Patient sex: F
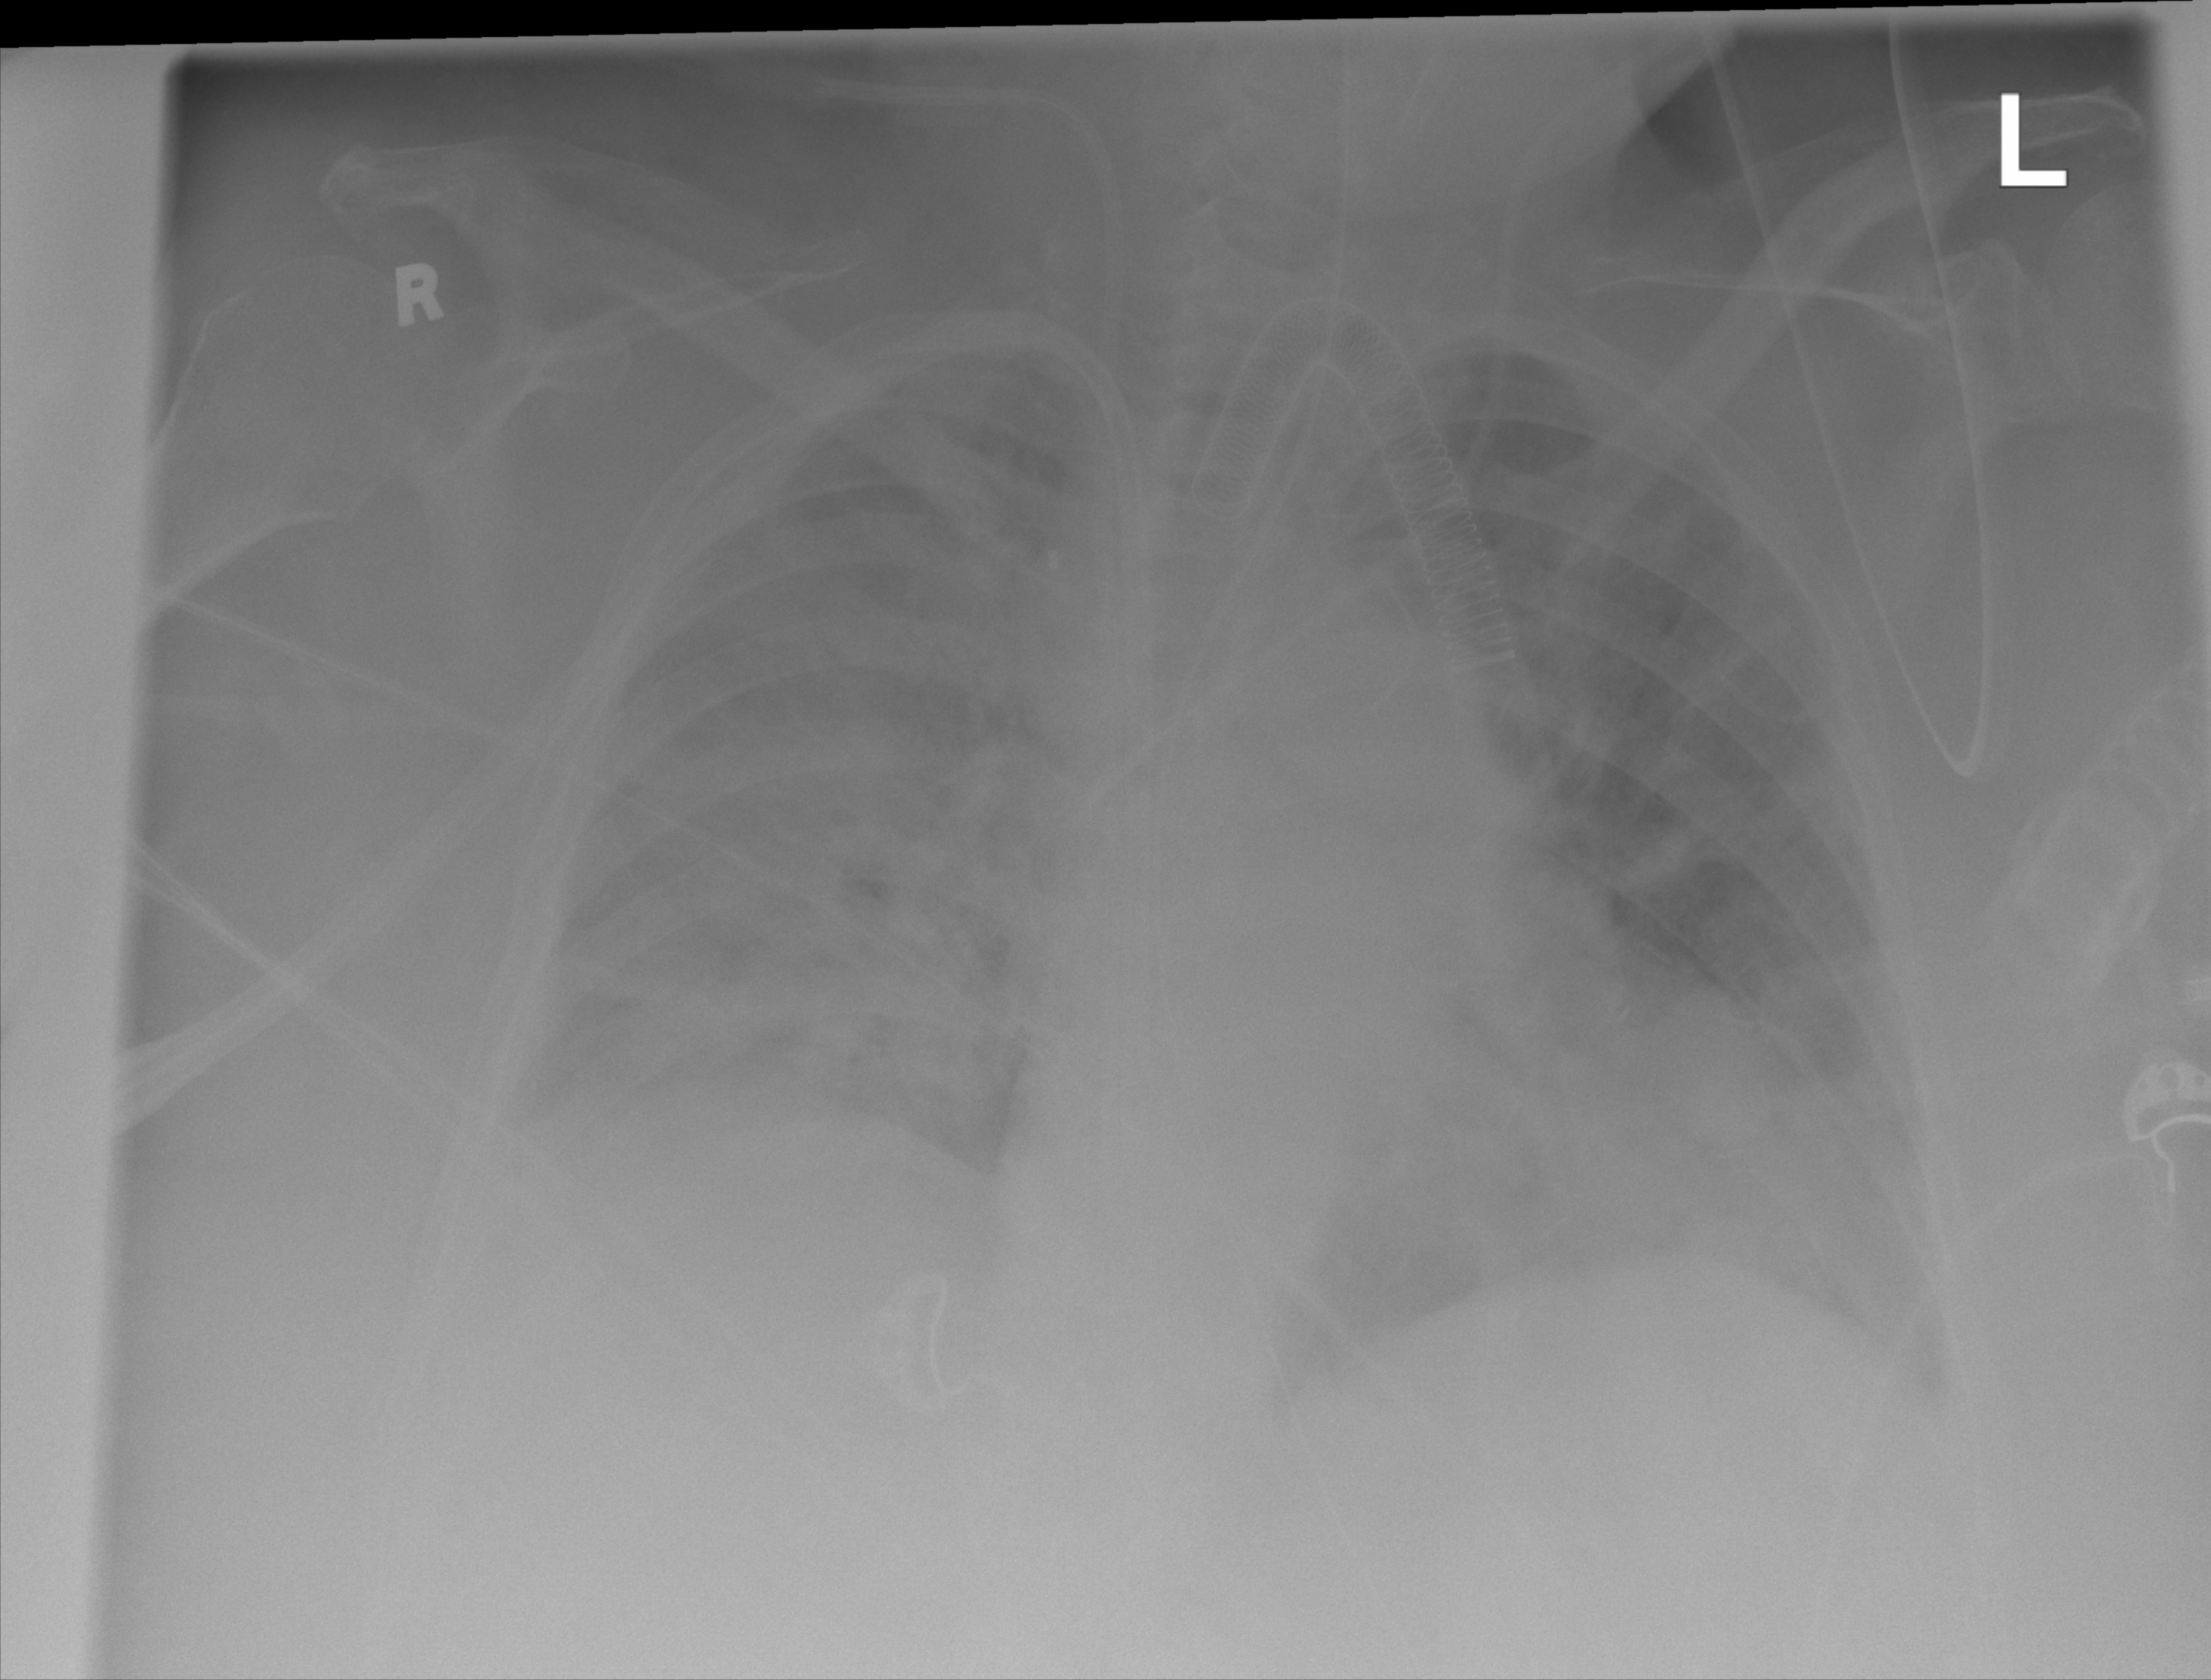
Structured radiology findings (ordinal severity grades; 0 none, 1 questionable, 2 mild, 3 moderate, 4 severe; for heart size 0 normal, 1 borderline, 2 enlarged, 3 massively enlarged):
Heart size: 2
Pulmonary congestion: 2
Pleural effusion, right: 3
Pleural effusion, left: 2
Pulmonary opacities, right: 3
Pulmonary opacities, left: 2
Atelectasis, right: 3
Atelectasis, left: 3